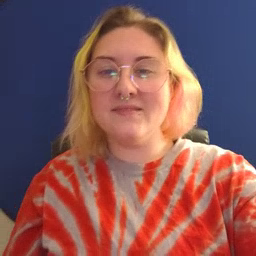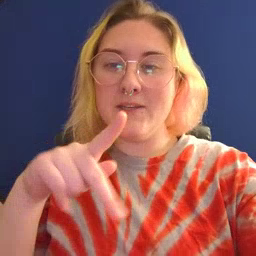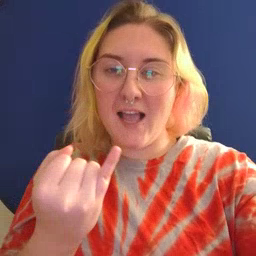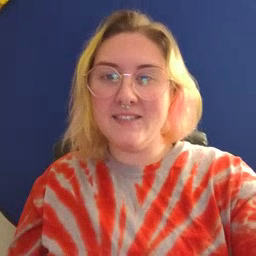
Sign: pajamas